Question: I am trying to visualize simple linear regression with highest posterior density (hpd) for multiple groups. However, I have a problem to apply hpd for each condition. Whenever I ran this code, I am extracting the same posterior density for each condition. I would like to visualize posterior density that corresponds to it's condition. How can I plot hpd for each group?
EDIT: Issue has been solved in <URL>
'''
import pymc3 as pm
import numpy as np
import matplotlib.pyplot as plt
import arviz as az
import pandas as pd
# data
data = pd.read_csv('www_MCMC/MCMC/data.csv')
rsp = data['Mean Response'].values
rt = data['Mean Reaction Time'].values
idx = pd.Categorical(data['Structure'], categories=['No Background', 'Only Road', 'Only Dot Ground', 'Dot Terrain + Dot Ground', 'Space', 'Full Background']).codes
groups = len(np.unique(idx))
# model
with pm.Model() as rsp_rt:
a = pm.Normal('a', mu=0, sd=10, shape=groups)
b = pm.Normal('b', mu=0, sd=10, shape=groups)
= pm.HalfCauchy('', 10)
m = pm.Deterministic('m', a[idx] + b[idx] * rt)
y_pred = pm.Normal('y_pred2', mu=m, sd=, observed=rsp)
trace_rsp_rt = pm.sample(cores=1)
_, ax_rsp_rt = plt.subplots(2, 3, figsize=(10, 5), sharex=True, sharey=True, constrained_layout=True)
ax_rsp_rt = np.ravel(ax_rsp_rt)
for i in range(groups):
alpha = trace_rsp_rt['a'][:, i].mean()
beta = trace_rsp_rt['b'][:, i].mean()
ax_rsp_rt[i].plot(rt, alpha + beta * rt, c='k', label= f'rsp = {alpha:.2f} + {beta:.2f} * rt')
az.plot_hpd(rt, trace_rsp_rt['m'], credible_interval=0.98, color='k', ax=ax_rsp_rt[i])
ax_rsp_rt[i].set_title(f'$\mu_{i}$')
ax_rsp_rt[i].set_xlabel(f'$x_{i}$')
ax_rsp_rt[i].set_ylabel(f'$y_{i}$', labelpad=17, rotation=0)
ax_rsp_rt[i].legend()
plt.xlim(1.2, 1.8)
plt.ylim(0.6, 1)
'''

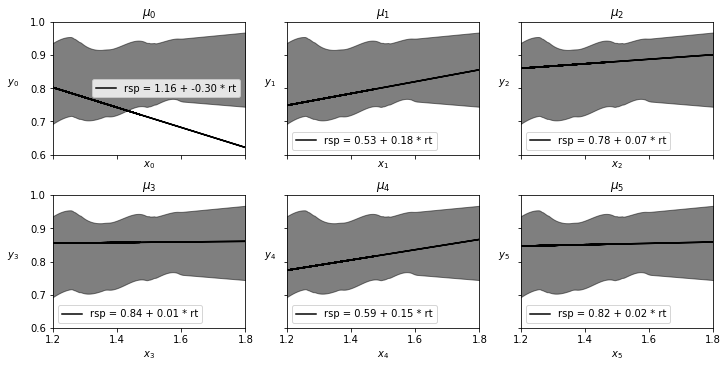
Answer: I have answered the question on <URL>, please refer there for a more detailed answer.
I am sharing part of the answer here too for completeness:
There are a couple of small modifications to the code that should fix the problem. However, I'd recommend taking advantage of ArviZ and xarray as it is shown in <URL>.
'''
...
for i in range(groups):
alpha = trace_rsp_rt['a'][:, i]
beta = trace_rsp_rt['b'][:, i]
mu = alpha + beta * rt
# there may be broadcasting issues requiring to use rt[None, :]
# xarray would handle broadcasting automatically ass seen in the notebook
ax_rsp_rt[i].plot(rt, mu.mean(), c='k', label= f'rsp = {alpha:.2f} + {beta:.2f} * rt')
az.plot_hpd(rt, mu, credible_interval=0.98, color='k', ax=ax_rsp_rt[i])
ax_rsp_rt[i].legend()
# combining pyplot and object based commands can yield unexpected results
ax.set_xlim(1.2, 1.8)
ax.set_ylim(0.6, 1)
'''